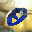
Label: 0